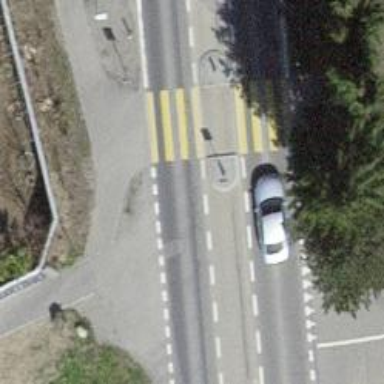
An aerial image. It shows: Footway with asphalt surface and zebra crossing.